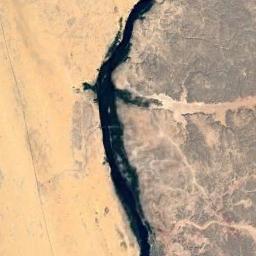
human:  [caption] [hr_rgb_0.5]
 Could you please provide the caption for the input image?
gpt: The river goes through yellow bare land .

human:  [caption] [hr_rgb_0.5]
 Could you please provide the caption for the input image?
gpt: The deep blue river goes through the wasteland and a tributary of the river dried up  .

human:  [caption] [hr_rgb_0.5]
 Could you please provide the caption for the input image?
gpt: A curvy blue river with tan desert on both sides .

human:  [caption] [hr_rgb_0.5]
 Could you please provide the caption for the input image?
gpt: The trees on the right side of the river are more dense .

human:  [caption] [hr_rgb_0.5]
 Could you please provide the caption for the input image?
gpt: The river is in a yellow desert .